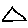
Label: triangle